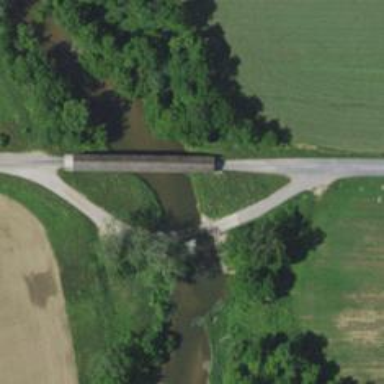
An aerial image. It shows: Covered bridge on residential road.